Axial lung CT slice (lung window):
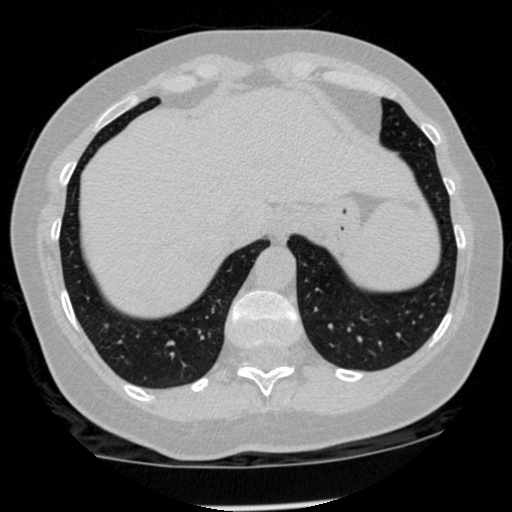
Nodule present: no